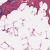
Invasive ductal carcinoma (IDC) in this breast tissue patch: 0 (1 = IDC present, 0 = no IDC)